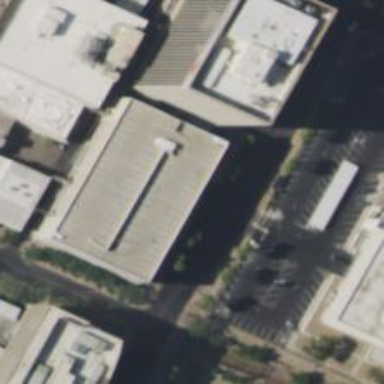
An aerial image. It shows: Office building.